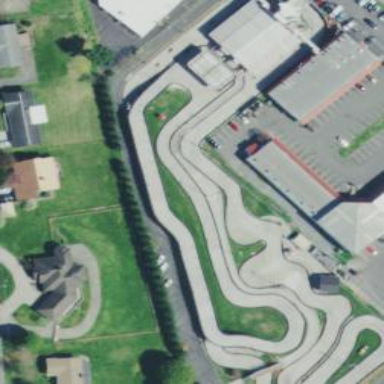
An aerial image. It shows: Karting raceway for sports enthusiasts.